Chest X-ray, AP view. Patient: 62 years old, sex M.
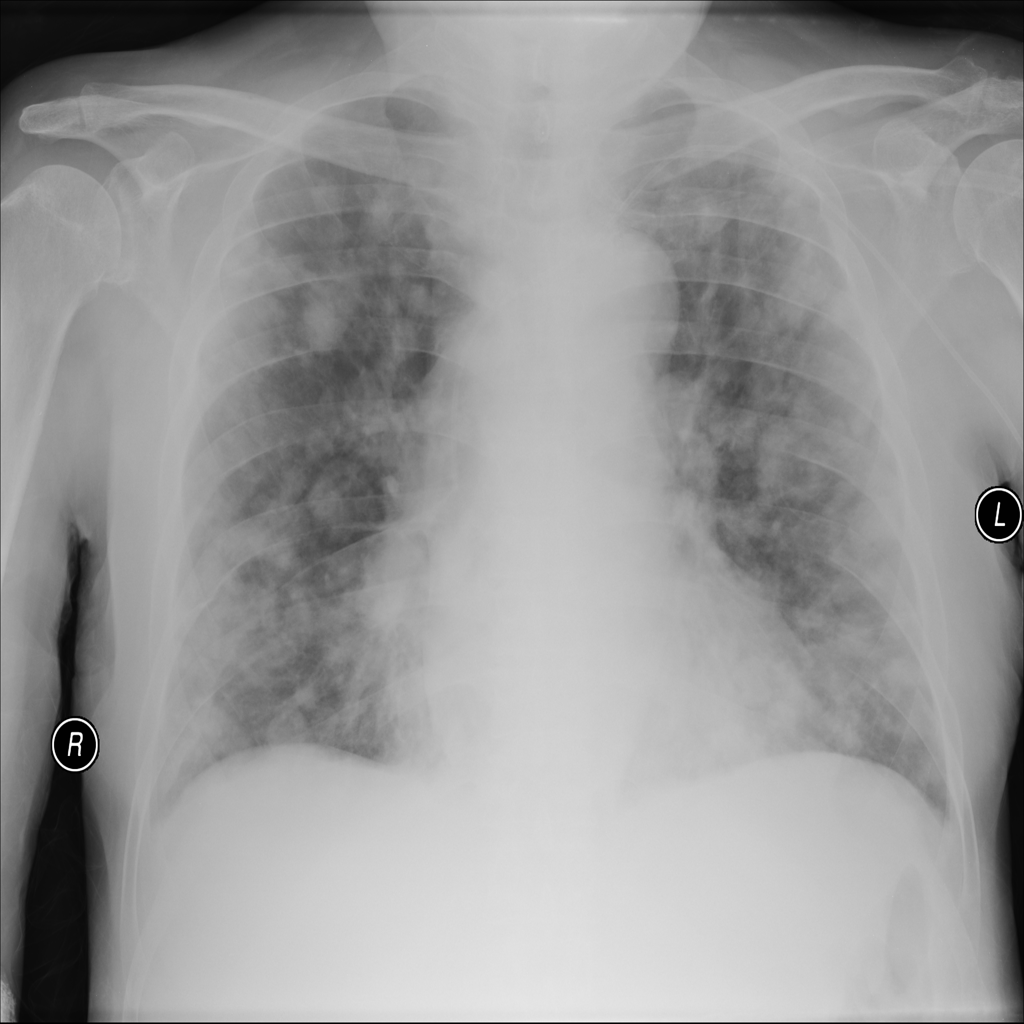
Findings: Infiltration, Nodule